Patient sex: F
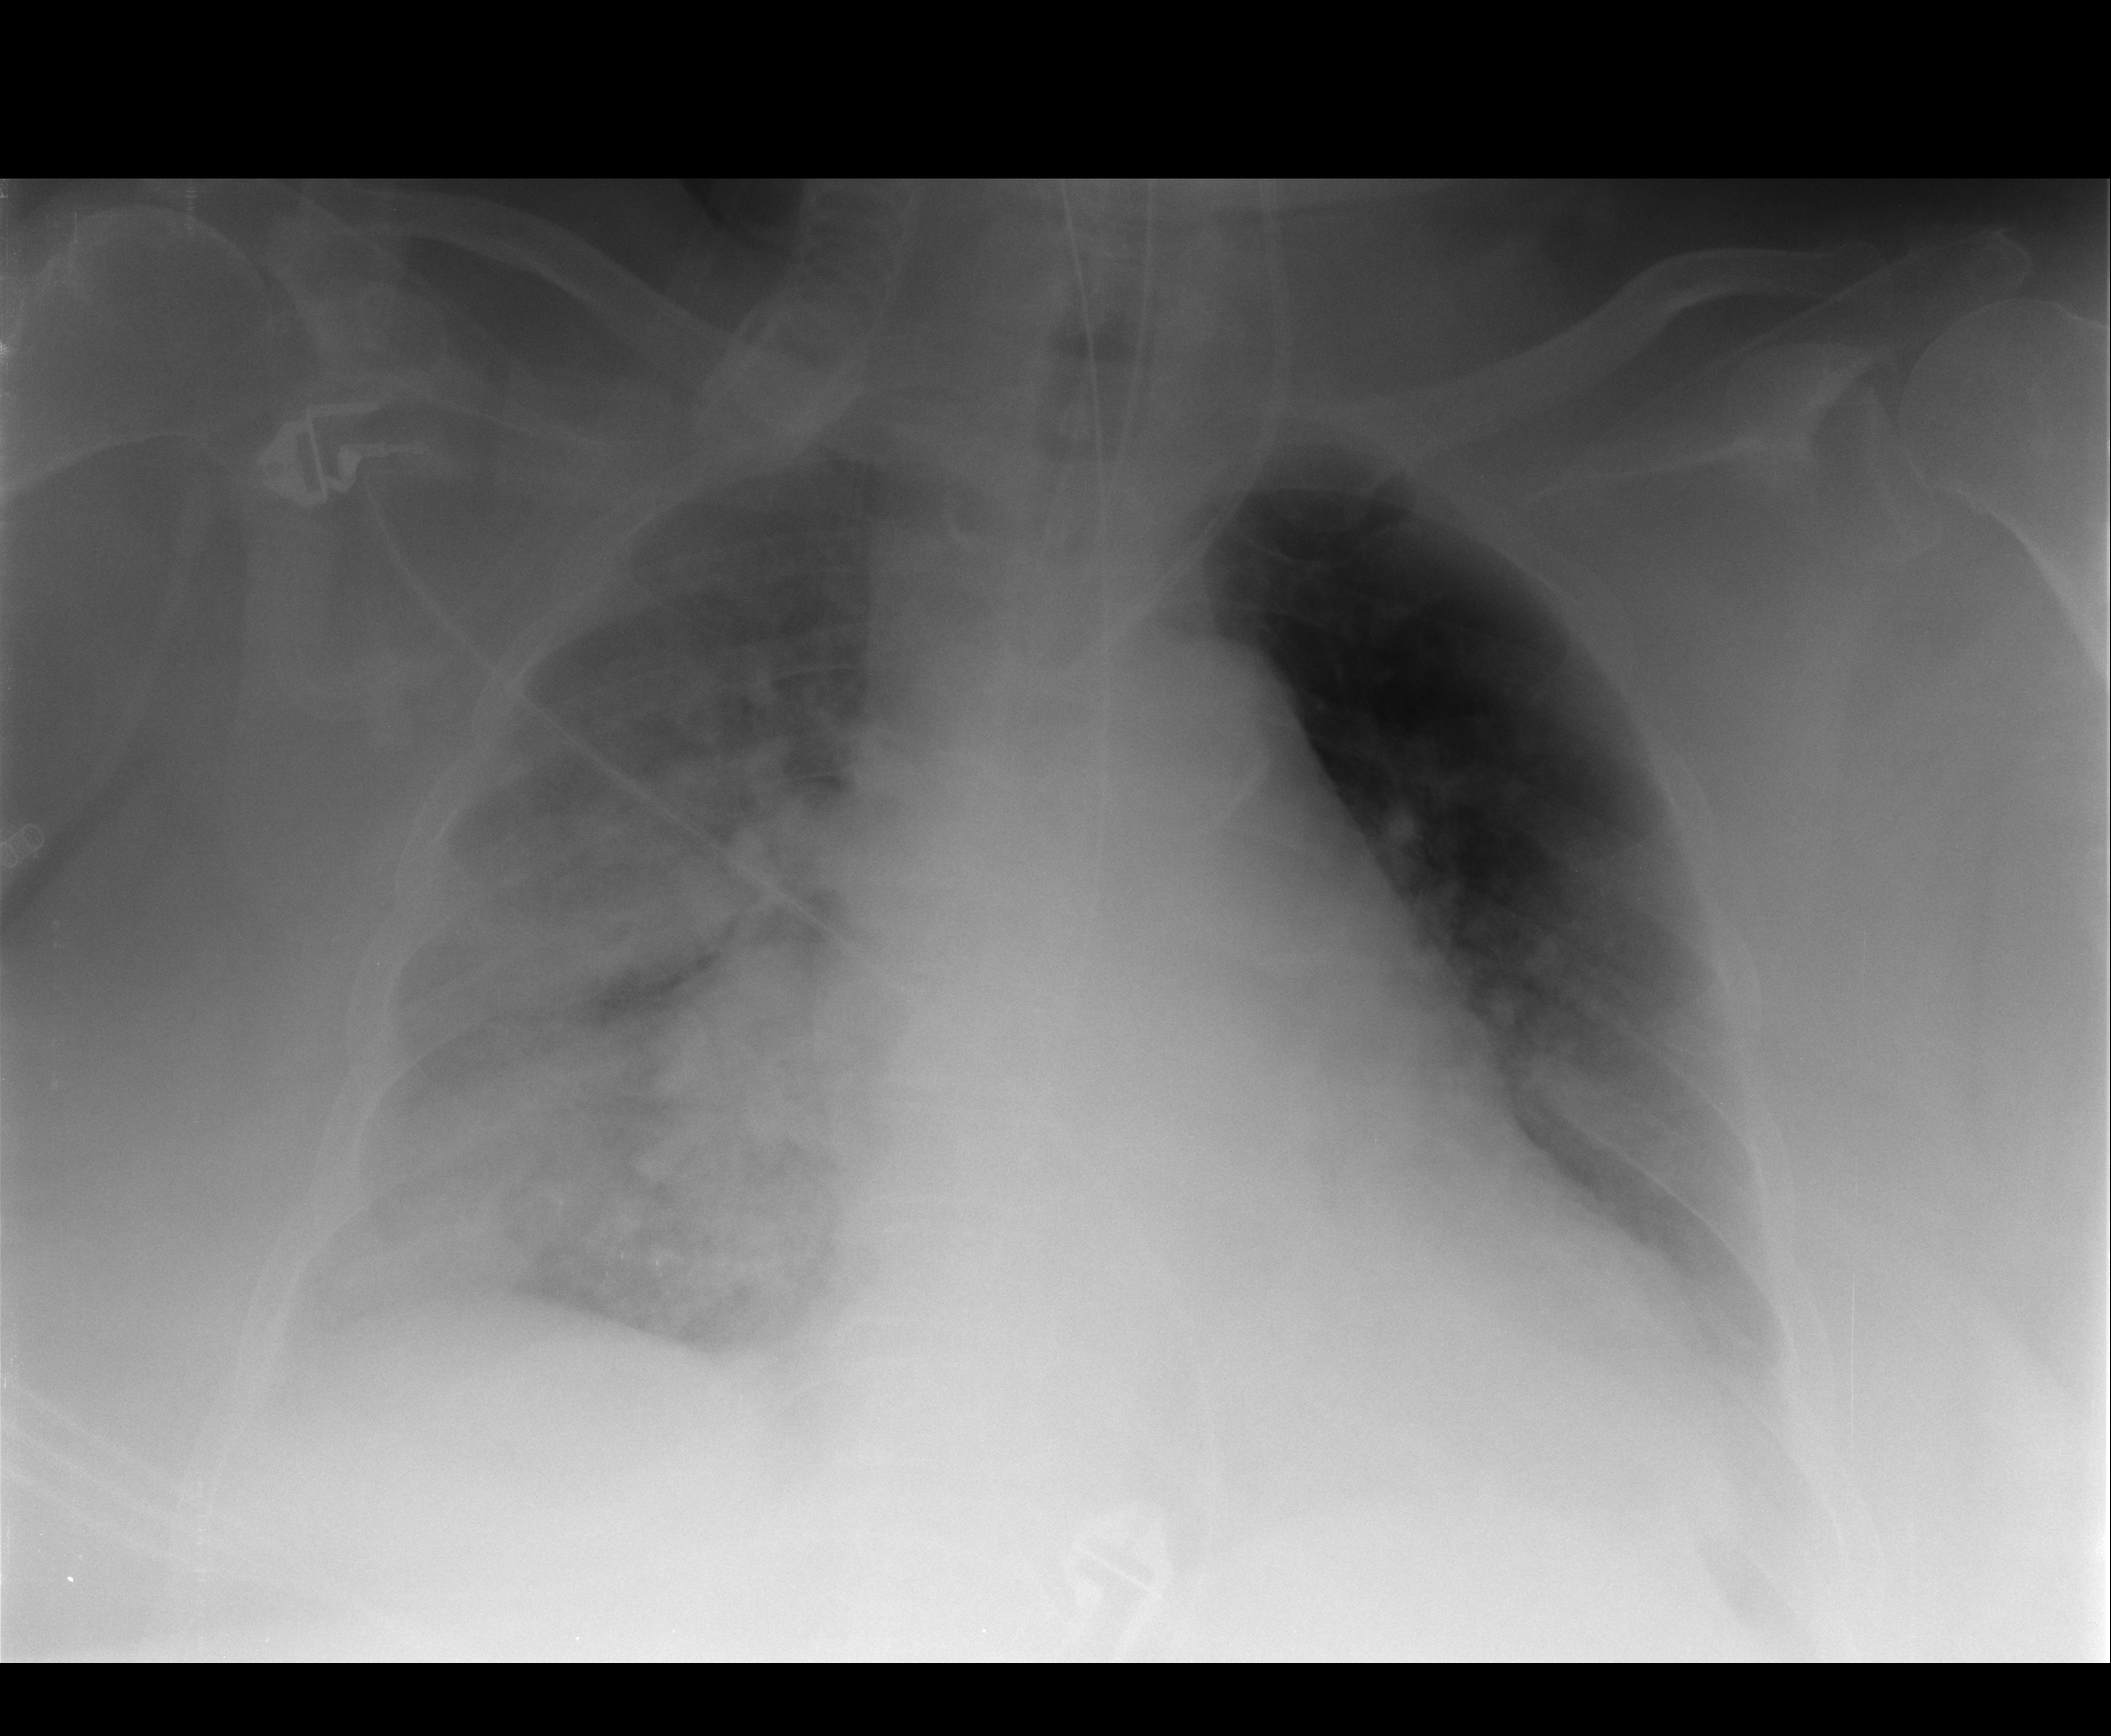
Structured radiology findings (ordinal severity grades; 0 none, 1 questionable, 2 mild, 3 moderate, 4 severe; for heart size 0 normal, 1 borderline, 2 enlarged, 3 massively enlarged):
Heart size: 2
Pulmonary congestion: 3
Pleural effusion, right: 2
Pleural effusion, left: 2
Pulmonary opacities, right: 3
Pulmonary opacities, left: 2
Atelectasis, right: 2
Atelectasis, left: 2